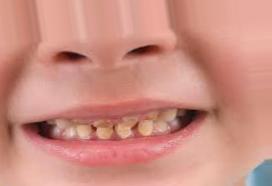
Condition: Tooth Discoloration